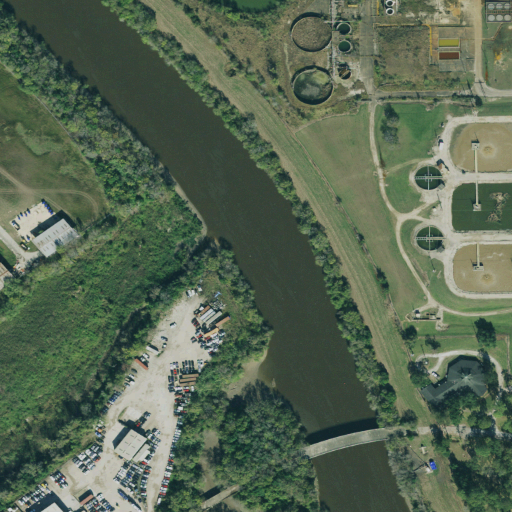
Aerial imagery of valley in Texas named Pine Gully containing medium intensity development, low intensity development, open water, open development, high intensity development, deciduous forest, herbaceous wetlands, grassland, barren land, and woody wetlands